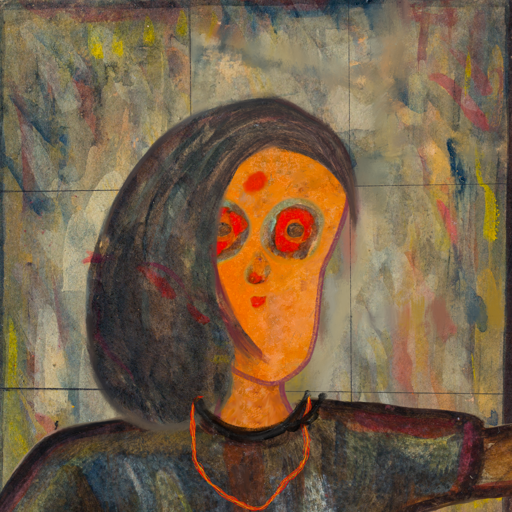
Background: GypsyMother, Head And Neck Front: Hypocrite, Face Front: Sisters, Bust: Mosgoul, Hair Front: Gypsy_Mother, Head Accessory: Blank, Second Necklace: Gypsy_Mother_2, Necklace: Orphan, Baby: Blank